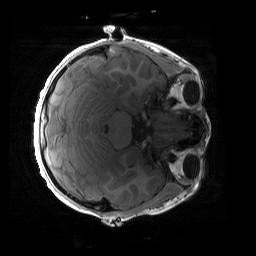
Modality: T1w
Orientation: axial
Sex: male
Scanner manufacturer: siemens
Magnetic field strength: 3 T
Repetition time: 1.9 s
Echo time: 0.00243 s